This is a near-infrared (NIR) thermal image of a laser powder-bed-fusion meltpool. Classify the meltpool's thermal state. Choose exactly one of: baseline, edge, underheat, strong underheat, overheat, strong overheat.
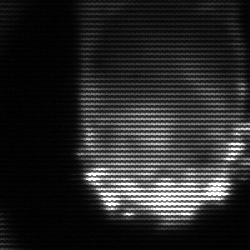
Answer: baseline